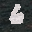
Label: 6